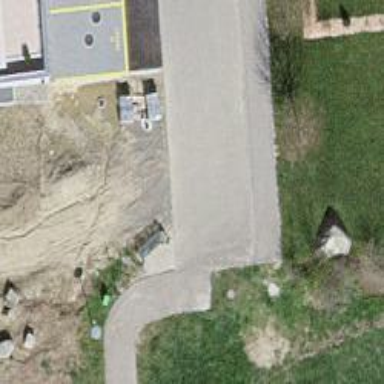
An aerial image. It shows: Bench.